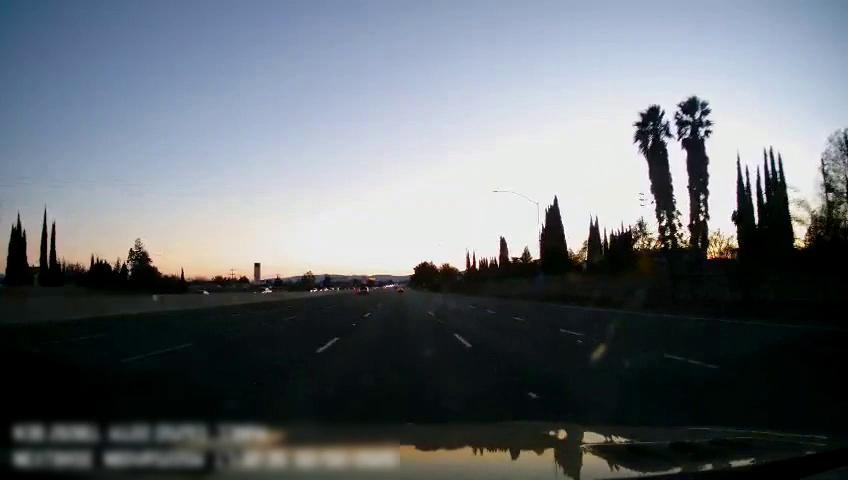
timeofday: Day
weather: Sunny
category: Drivable Space
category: Vehicles | SUV
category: Vehicles | Car
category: Vehicles | Truck
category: Lanes | Current Lane
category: Lanes | Alternate Lane
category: Lanes | Alternate Lane
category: Lanes | Current Lane
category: Lanes | Alternate Lane
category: Lanes | Alternate Lane
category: Lanes | Alternate Lane